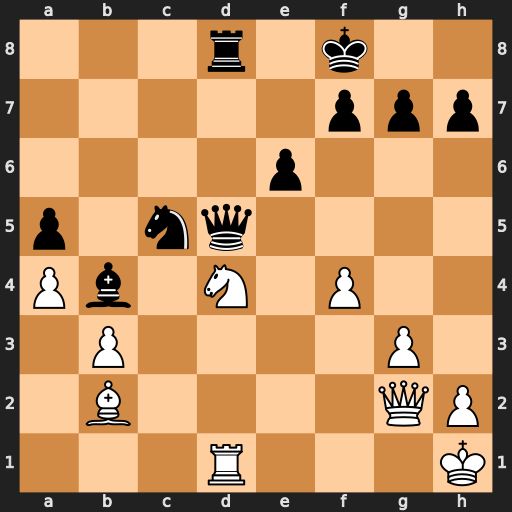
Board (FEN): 3r1k2/5ppp/4p3/p1nq4/Pb1N1P2/1P4P1/1B4QP/3R3K
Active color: w
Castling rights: -
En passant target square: -
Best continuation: Nxe6+ fxe6 Rxd5